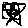
Label: star